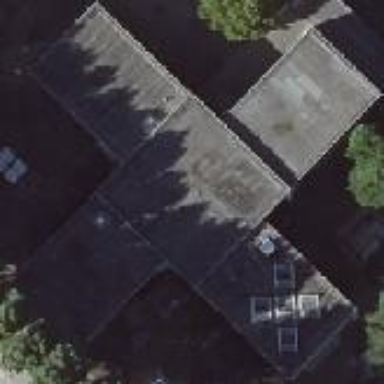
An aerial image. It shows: School building.